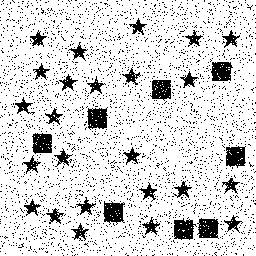
Squares: 8
Triangles: 0
Stars: 24
Total shapes: 32